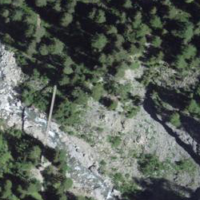
EUNIS habitat code: 43
Species observed at this site:
Moneses uniflora
Dactylorhiza maculata
Neottia ovata